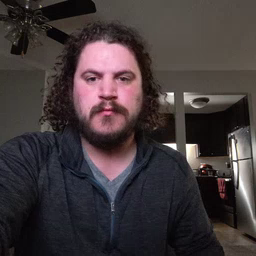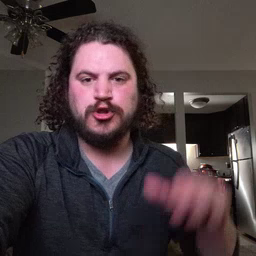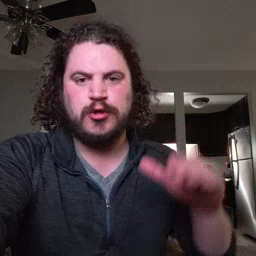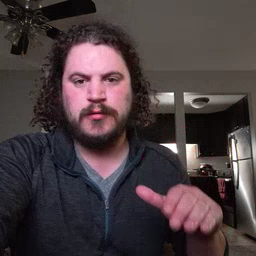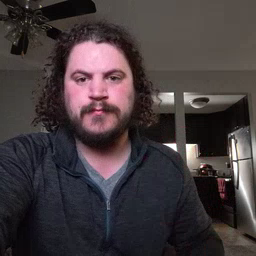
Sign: child